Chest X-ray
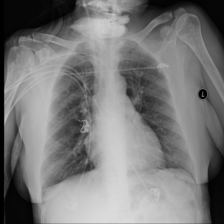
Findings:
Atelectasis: negative
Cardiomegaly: negative
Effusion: negative
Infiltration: positive
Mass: negative
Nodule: negative
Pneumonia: negative
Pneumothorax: negative
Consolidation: negative
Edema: negative
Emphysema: negative
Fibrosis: negative
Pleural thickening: negative
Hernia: negative